Question: I am new to zend and I am trying to delete data from grid using post method but when I click on yes button it is working as get method. The url shows this <URL>. Please please please someone help me out.
Here is my controller code.
'''
public function deleteAction()
{
if($this->getRequest()->isPost())
{
$del = $this->getRequest()->getPost('del');
print_r($del);die;
if($del=='Yes')
{
$id =$this->getRequest()->getPost('id');
$client = new Application_Model_DbTable_Client();
$id = $this->getRequest()->getparam('id');
$client->deleteClient($id);
}
'''
My delete.phtml code
Are you sure that you want to delete
'''
<?php foreach($this->client as $clients): ?>
'<?php echo $this->escape($clients['firstname']); ?>'
'<?php echo $this->escape($clients['lastname']); ?>'
'<?php echo $this->escape($clients['email']); ?>'
</p>
<?php endforeach; ?>
<form action="<?php echo $this->url(array('action'=>'delete')); ?>" method="post">
<div>
<input type="hidden" name="id" value="<?php echo $this->escape($clients["Id"]); ?>"/>
<input type="submit" name="del" value="Yes" />
<input type="submit" name="del" value="No" />
</div>
</form>
'''

Table
'''
array(7) {
[0]=>
array(4) {
["Id"]=>
string(1) "1"
["firstname"]=>
string(5) "tuhin"
["lastname"]=>
string(6) "biswas"
["email"]=>
string(15) "tuhin@gmail.com"
}
[1]=>
array(4) {
["Id"]=>
string(1) "2"
["firstname"]=>
string(5) "Ankur"
["lastname"]=>
string(7) "raiyani"
["email"]=>
string(15) "Ankur@gmail.com"
}
[2]=>
array(4) {
["Id"]=>
string(1) "5"
["firstname"]=>
string(5) "Tejas"
["lastname"]=>
string(5) "Patel"
["email"]=>
string(15) "tejas@gmail.com"
}
[3]=>
array(4) {
["Id"]=>
string(1) "6"
["firstname"]=>
string(6) "Ranjan"
["lastname"]=>
string(5) "sahoo"
["email"]=>
string(16) "ranjan@gmail.com"
}
[4]=>
array(4) {
["Id"]=>
string(1) "7"
["firstname"]=>
string(5) "Mansi"
["lastname"]=>
string(5) "Joshi"
["email"]=>
string(15) "mansi@gmail.com"
}
[5]=>
array(4) {
["Id"]=>
string(1) "8"
["firstname"]=>
string(5) "tuhin"
["lastname"]=>
string(6) "biswas"
["email"]=>
string(15) "tuhin@gmail.com"
'''
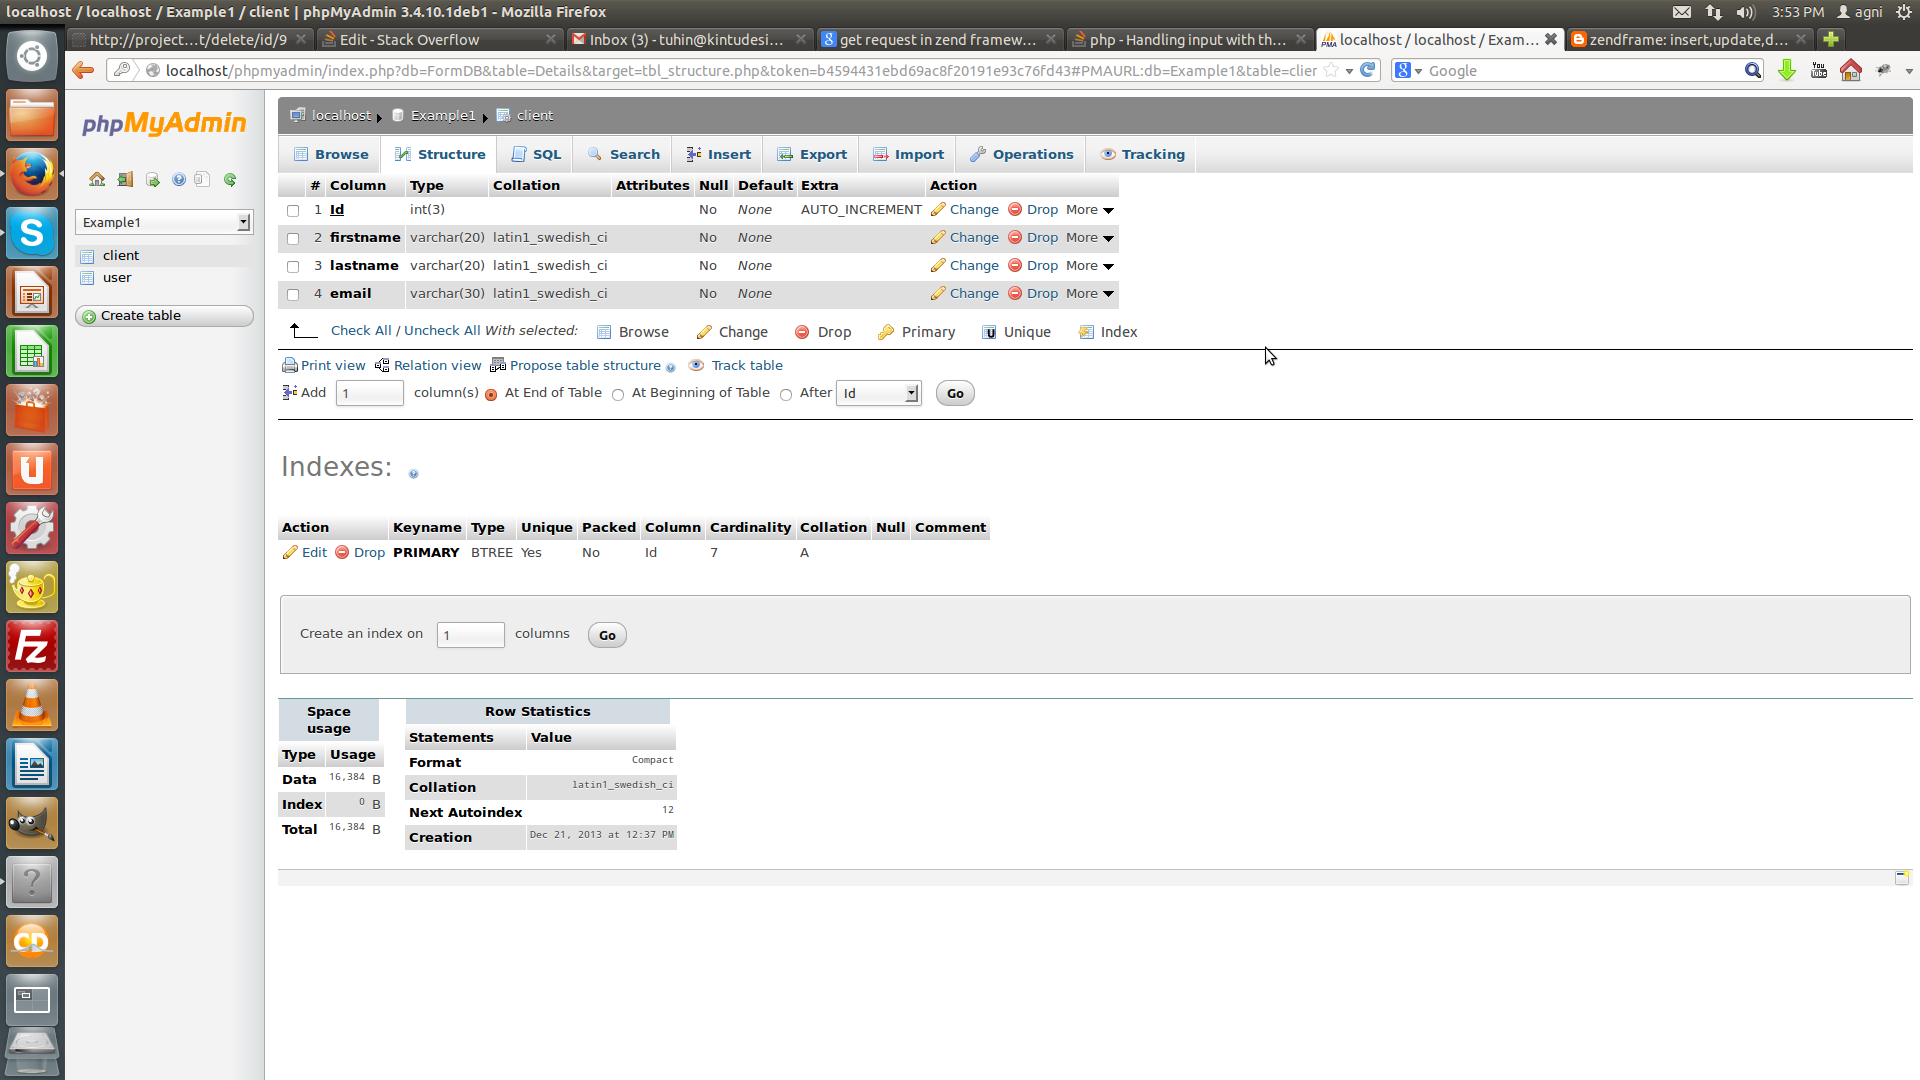
Answer: I think the problem is where you put the id
'''
$id = $this->getRequest()->getparam('id');
$id =$this->getRequest()->getPost('id');
'''
you are assigning the variable twice in one if condition in different ways.
I have tried to modify your code it may work for you or not, this is untested.
Try the following:-
in Your Controller
public function deleteAction()
{
'''
if($this->getRequest()->isPost()){
$del = $this->getRequest()->getPost('del');
if($del=='Yes')
{
$id =$this->getRequest()->getPost('Id');
$client = new Application_Model_DbTable_Client();
$client->deleteClient($id);
}
exit();
} else {
$id = $this->_getParam('Id', 0);
$client = new Application_Model_DbTable_Client();
//render the id to the view
$this->view->clientId = $client->getClientId($id);
}
'''
}
And your Model Dbtable Client Class. Add this Method.
'''
/*In your Db Client class Table*/
public function getClientId($id)
{
$id = (int)$id; //cast to integer.
//here the id in your client table
//change it to fit it your needs
$row = $this->fetchRow('Id = ' .$id);
if(!$row)
{
throw new Exception("Could not find this $id");
}
return $row->toArray();
}
'''
and in your ViewHTml
Are you sure that you want to delete ?
'''
<?php foreach ($this->client as $clients) {
echo $this->escape($clients->firstname);
echo $this->escape($clients->lastname);
echo $this->escape($clients->email);
}?>
<form action="<?php echo $this->url(array('action'=>'delete')); ?>" method="post">
<input type="hidden" name="Id" value="<?php echo $this->clientId['Id']; ?>" />
<input type="submit"name="del" value="Yes" />
<input type="submit" name="del" value="No" />
</form>
'''